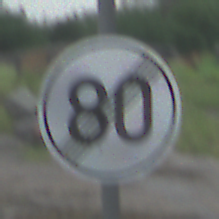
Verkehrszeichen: EndeGeschwindigkeit80
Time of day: MorningAfternoon
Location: Outdoor (Nature)
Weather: PartlyCloudy
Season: NotSpecified
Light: Natural